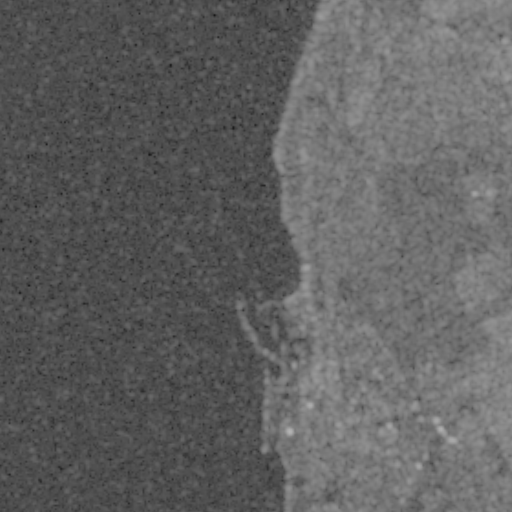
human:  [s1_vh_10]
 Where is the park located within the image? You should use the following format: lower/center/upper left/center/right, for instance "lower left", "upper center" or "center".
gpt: The park is located in the lower right of the image.
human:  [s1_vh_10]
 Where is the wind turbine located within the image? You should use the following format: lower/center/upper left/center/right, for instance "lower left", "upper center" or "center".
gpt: The wind turbine is located in the upper right of the image.
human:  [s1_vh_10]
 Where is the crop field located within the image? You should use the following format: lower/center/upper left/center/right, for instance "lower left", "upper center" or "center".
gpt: There is no crop field in the image.

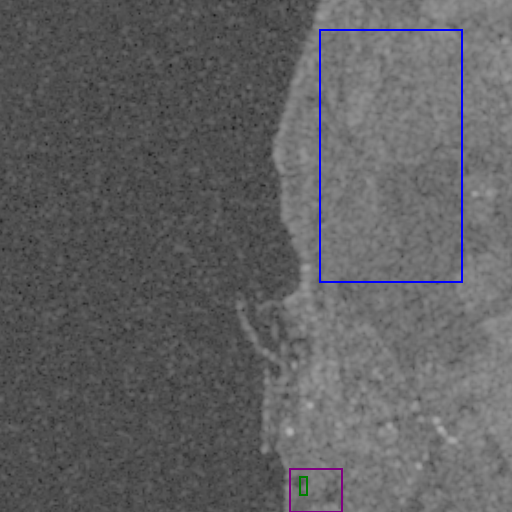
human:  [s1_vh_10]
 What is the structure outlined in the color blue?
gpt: The structure outlined in blue is a crop field.
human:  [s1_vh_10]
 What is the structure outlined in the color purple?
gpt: The structure outlined in purple is a park.
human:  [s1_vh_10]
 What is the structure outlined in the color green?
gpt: The structure outlined in green is a parking lot.
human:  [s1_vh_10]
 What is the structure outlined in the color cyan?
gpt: There is no cyan outline.